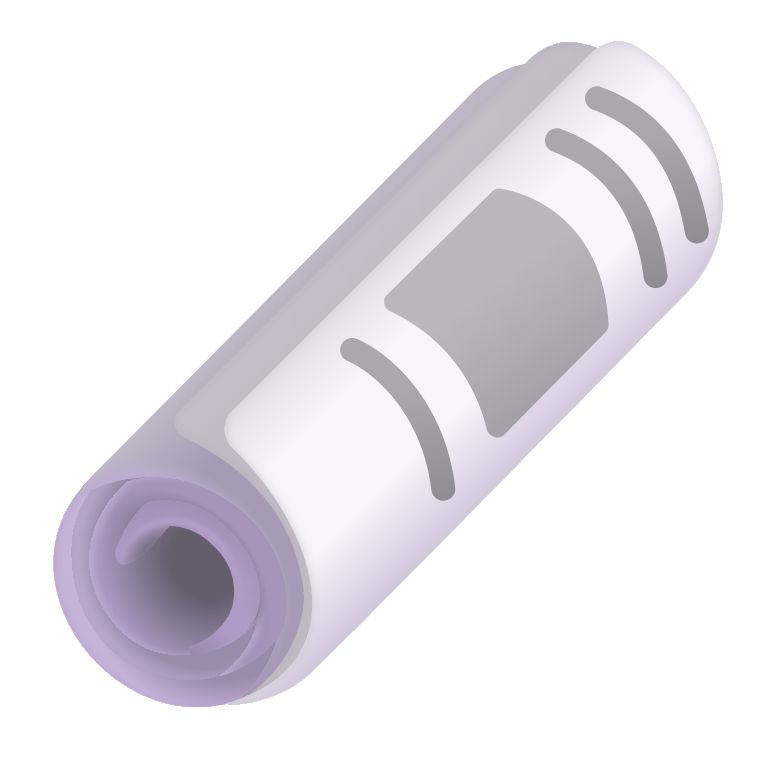
rolled up newspaper color